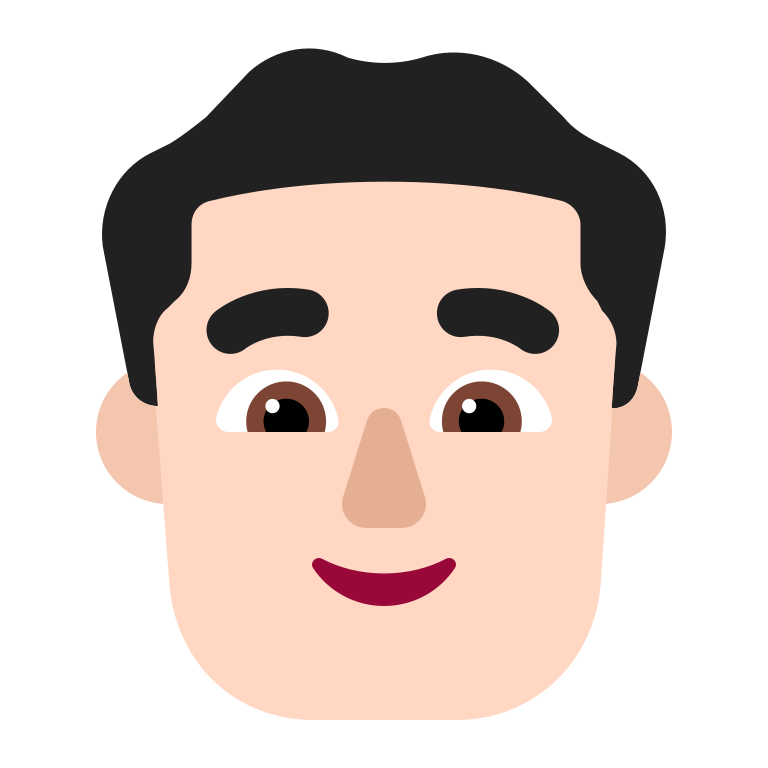
man flat light